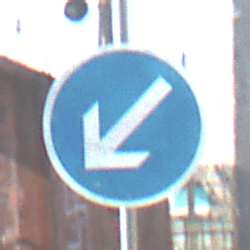
Verkehrszeichen: VorgeschriebeneVorbeifahrtLinks
Umgebung: Outdoor, Suburban
Tageszeit: MorningAfternoon
Wetter: Clear
Licht: Natural
Jahreszeit: NotSpecified
Kontrast: HighContrast